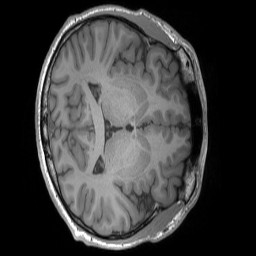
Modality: T1w
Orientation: axial